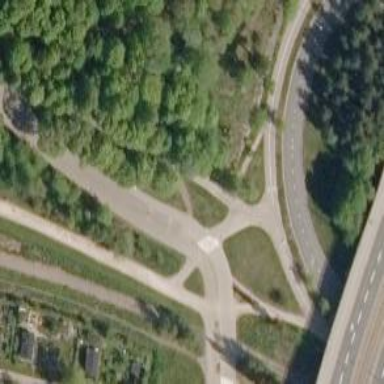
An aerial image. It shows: Asphalt cycleway.